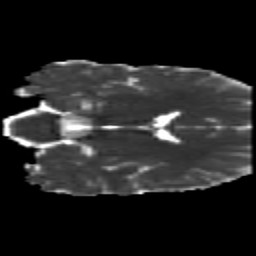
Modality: MD
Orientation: coronal
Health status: healthy
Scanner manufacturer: siemens
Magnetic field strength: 3 T
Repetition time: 10 s
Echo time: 0.092 s